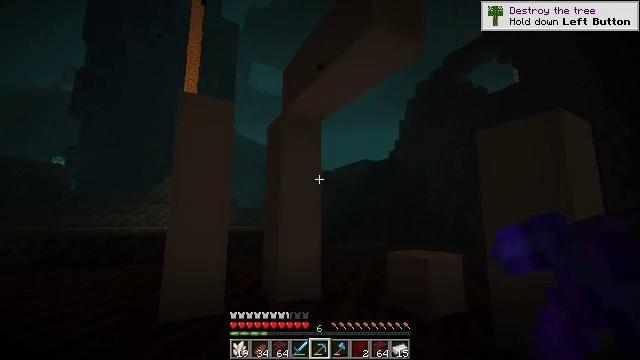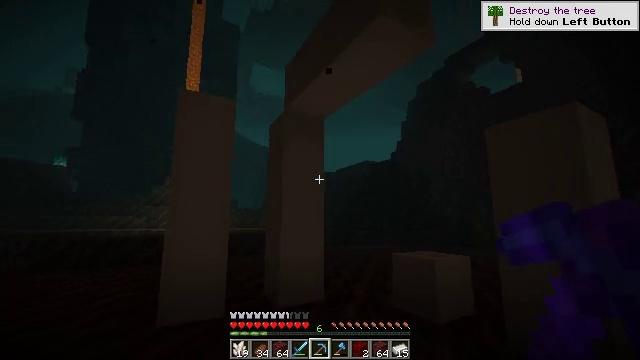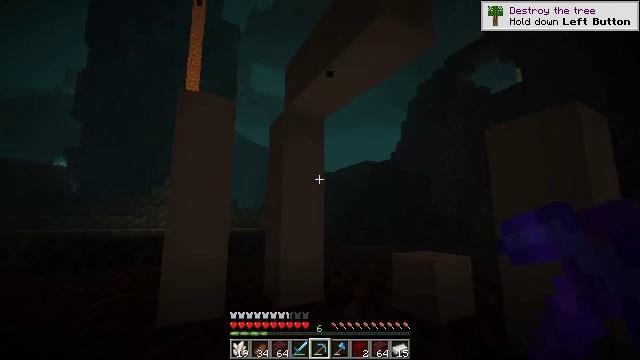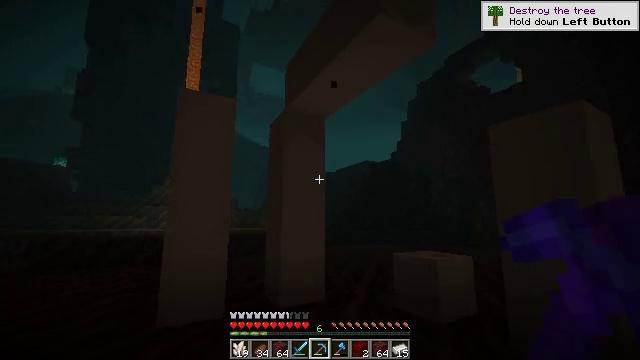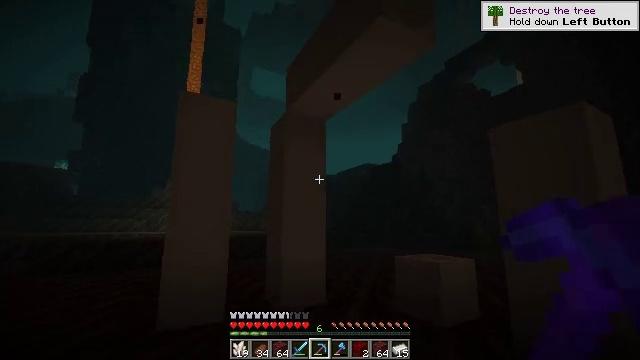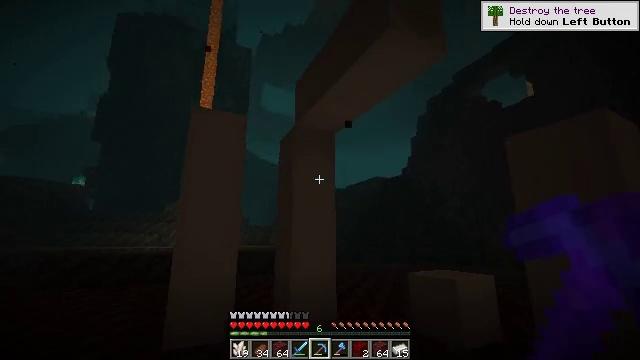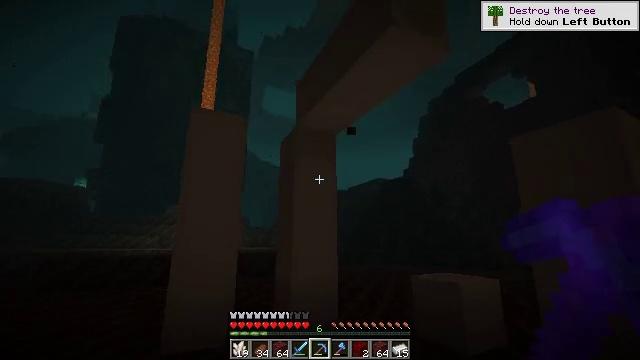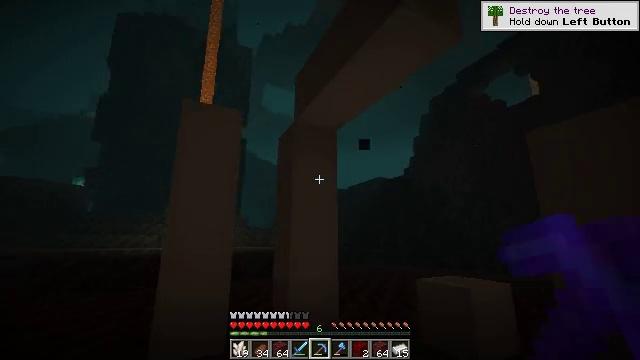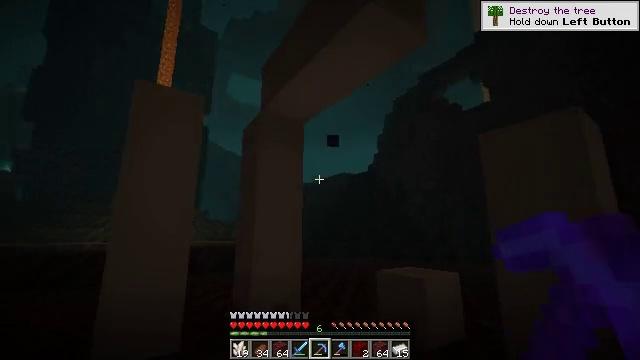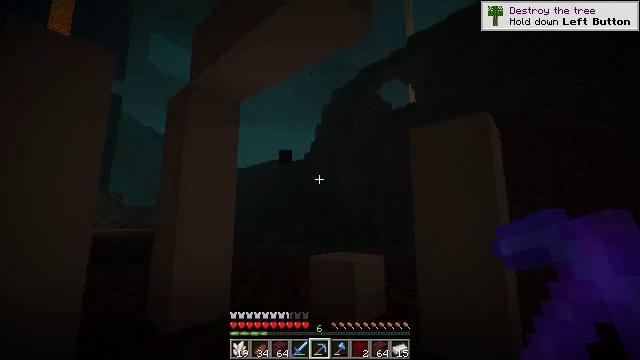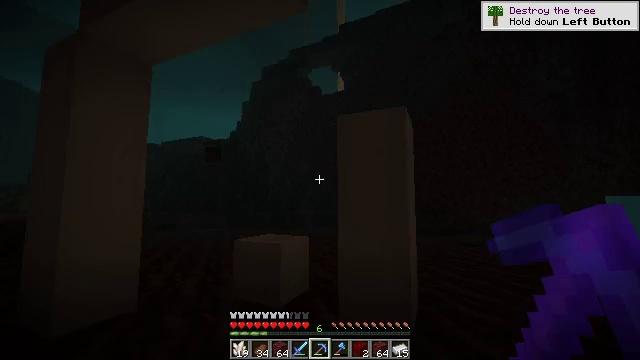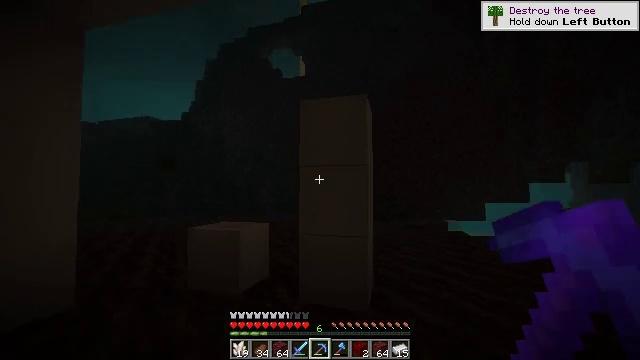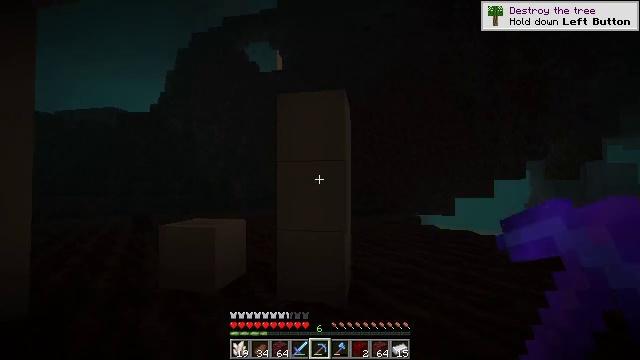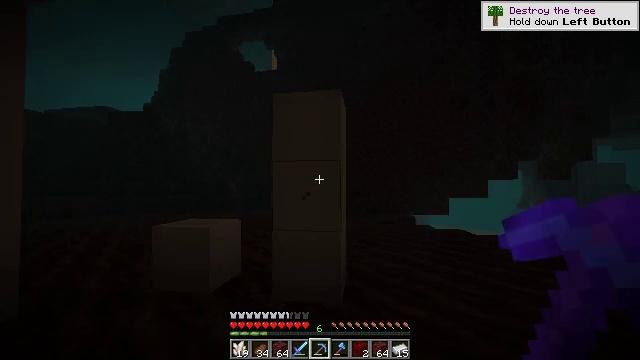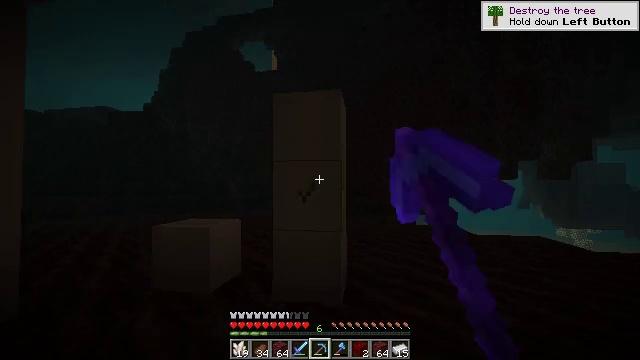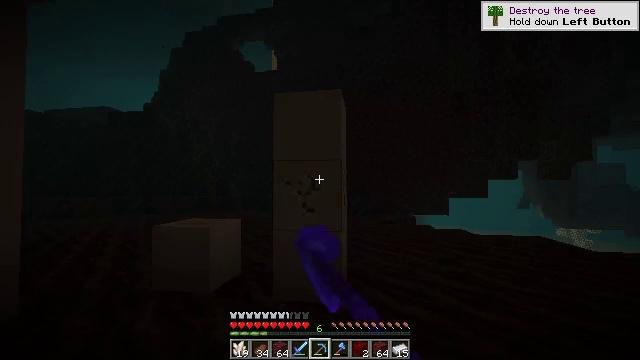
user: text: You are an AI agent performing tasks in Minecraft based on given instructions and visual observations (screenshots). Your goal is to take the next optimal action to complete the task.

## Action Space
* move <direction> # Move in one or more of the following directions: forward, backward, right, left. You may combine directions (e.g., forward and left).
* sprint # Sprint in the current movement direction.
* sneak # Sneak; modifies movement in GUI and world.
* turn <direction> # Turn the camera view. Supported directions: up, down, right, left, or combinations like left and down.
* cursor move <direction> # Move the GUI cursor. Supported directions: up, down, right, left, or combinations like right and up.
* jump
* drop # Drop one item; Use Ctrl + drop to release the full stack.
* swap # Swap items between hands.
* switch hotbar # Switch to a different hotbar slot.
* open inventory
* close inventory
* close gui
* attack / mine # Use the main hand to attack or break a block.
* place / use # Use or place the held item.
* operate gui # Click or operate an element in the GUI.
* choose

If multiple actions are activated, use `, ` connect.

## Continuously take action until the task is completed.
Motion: motion action
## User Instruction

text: Mine the bone block found in fossils.
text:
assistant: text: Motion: no_op
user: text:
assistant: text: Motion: no_op
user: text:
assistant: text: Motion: no_op
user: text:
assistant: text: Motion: no_op
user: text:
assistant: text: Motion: move forward, turn left and up
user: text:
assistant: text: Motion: move forward
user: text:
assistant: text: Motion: move forward
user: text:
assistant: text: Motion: turn right and down
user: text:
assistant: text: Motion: turn right and down
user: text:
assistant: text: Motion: turn right and down
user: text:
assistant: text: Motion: turn right and down
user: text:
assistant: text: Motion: turn right
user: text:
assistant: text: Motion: turn right, attack / mine
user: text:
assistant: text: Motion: attack / mine
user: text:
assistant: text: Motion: attack / mine
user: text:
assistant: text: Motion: attack / mine
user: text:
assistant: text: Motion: attack / mine
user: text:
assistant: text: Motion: attack / mine
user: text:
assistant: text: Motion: attack / mine
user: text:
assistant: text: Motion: attack / mine
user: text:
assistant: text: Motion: attack / mine
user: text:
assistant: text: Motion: attack / mine
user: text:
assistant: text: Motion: attack / mine
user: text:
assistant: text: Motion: move forward, attack / mine
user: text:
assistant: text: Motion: move forward, attack / mine
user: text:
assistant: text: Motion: move forward, turn up, attack / mine
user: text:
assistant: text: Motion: move forward, turn up, attack / mine
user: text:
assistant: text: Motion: turn up, attack / mine
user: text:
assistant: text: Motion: attack / mine
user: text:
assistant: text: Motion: attack / mine